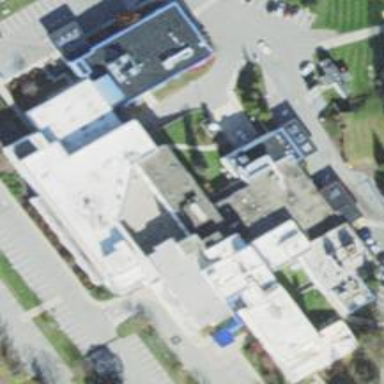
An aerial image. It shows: Hospital building.